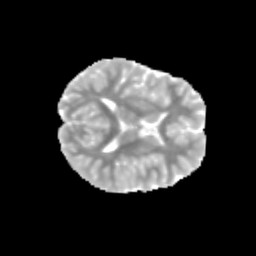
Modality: MD
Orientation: axial
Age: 12
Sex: male
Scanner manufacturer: siemens
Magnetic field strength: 3 T
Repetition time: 3.8 s
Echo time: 0.07 s